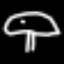
Label: mushroom